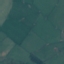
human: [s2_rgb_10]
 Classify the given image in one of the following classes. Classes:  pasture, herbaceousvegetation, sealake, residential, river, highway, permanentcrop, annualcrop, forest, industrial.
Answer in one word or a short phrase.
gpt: Pasture